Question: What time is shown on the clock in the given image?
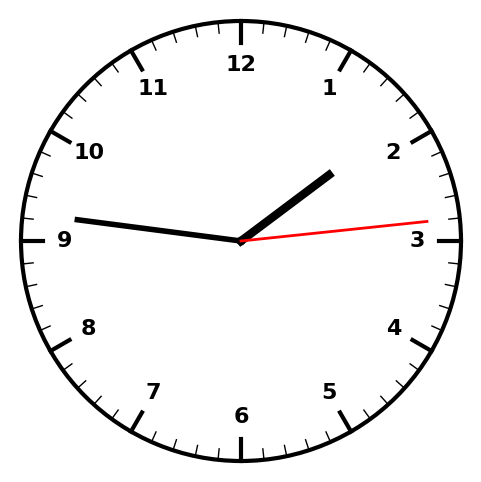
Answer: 01:46:14